Question: Please look at the attached image, below:

This, I made up easily in Photoshop and is for the corporate identity on papers and such. However: I now need to create that for an email signature. Though.. I don't have a clue how to achieve the effect of having a square/rectangular background to the - well let's say - first letter of the sentence.
Since It should not cut off the text to the next row, I can't use a '<p>' tag.
I hope someone could help me! However, it's for an E-mail signature and all CSS must be inline. edit: And besides that: You can't use DIV's either.. Thank you very much!
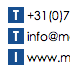
Answer: You can use ':first-letter'
'''
div:first-letter {
padding: 0 3px;
background: #f00;
}
'''
<URL>
Or a <URL>
'''
div:first-letter {
padding: 2px 5px;
background: #174D95;
font-family: Arial;
color: #fff;
font-weight: bold;
margin-right: 2px;
}
'''
> Note: You can replace 'div' with a 'p' element too, but ':first-letter' will not work on <URL>.
<URL>
---
As you wanted to do this with a 'span' tag, you need to define it as 'inline-block;' to make the ':first-letter' work.
Doing this with a 'span' tag - <URL>
'''
span:first-letter {
padding: 2px 5px;
background: #174D95;
font-family: Arial;
color: #fff;
font-weight: bold;
margin-right: 2px;
}
span {
display:block
}
'''